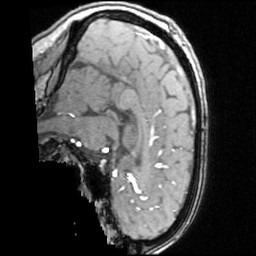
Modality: angio
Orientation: sagittal
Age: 27
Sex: male
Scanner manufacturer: siemens
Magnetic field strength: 3 T
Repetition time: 0.025 s
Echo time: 0.00334 s